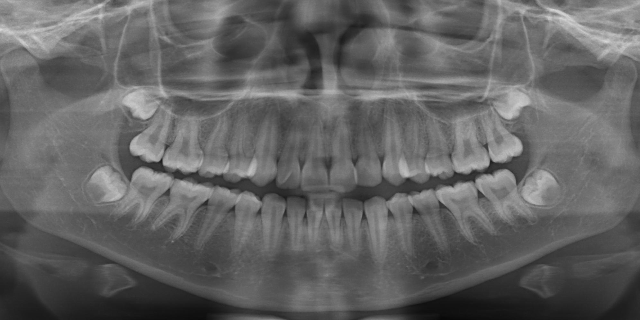
adult